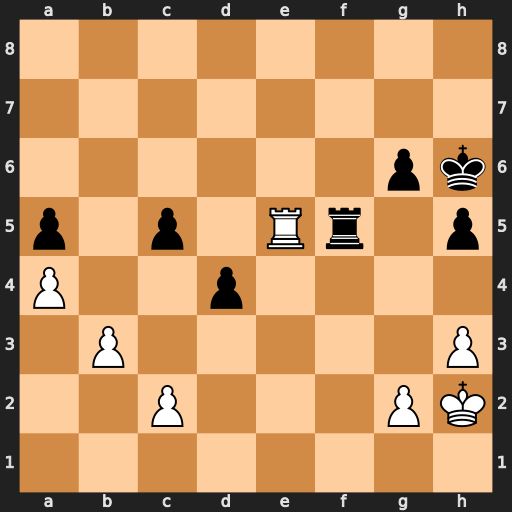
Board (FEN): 8/8/6pk/p1p1Rr1p/P2p4/1P5P/2P3PK/8
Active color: w
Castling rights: -
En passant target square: -
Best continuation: Rxf5 gxf5 Kg3